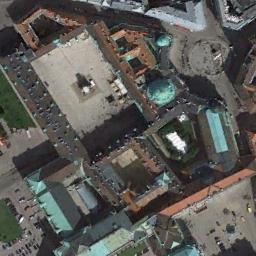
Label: palace